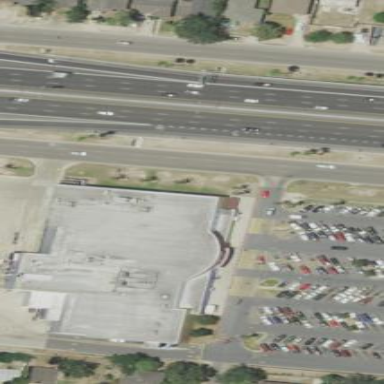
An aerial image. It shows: Supermarket located in building.